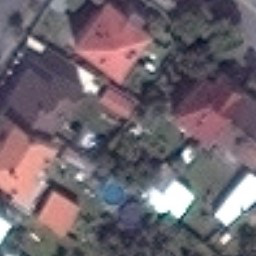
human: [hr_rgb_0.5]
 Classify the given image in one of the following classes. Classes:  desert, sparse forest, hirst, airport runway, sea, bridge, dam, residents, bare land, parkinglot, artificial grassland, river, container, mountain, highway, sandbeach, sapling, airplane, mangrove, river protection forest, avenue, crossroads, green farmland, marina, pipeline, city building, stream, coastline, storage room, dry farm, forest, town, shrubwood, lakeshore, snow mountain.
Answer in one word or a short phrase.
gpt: residents